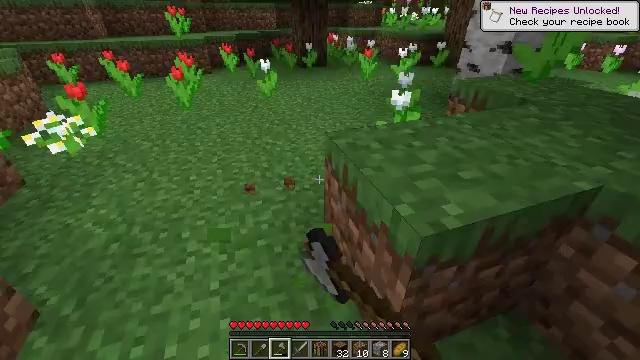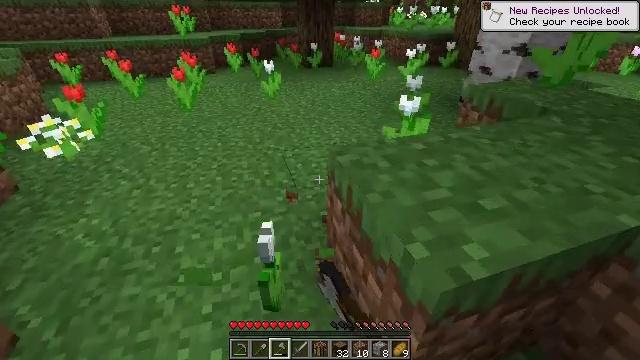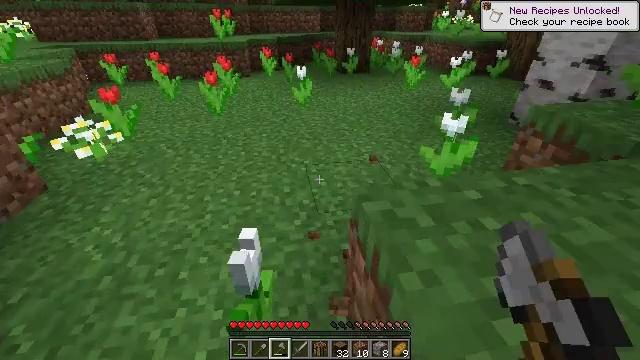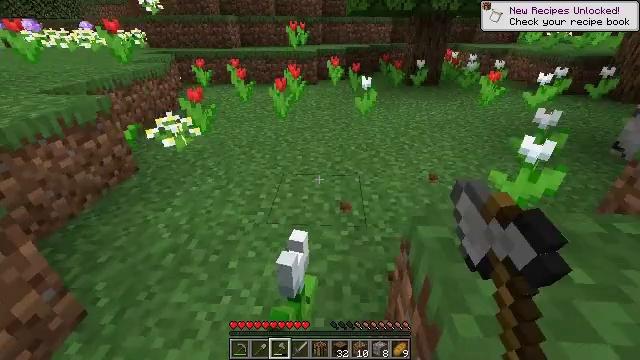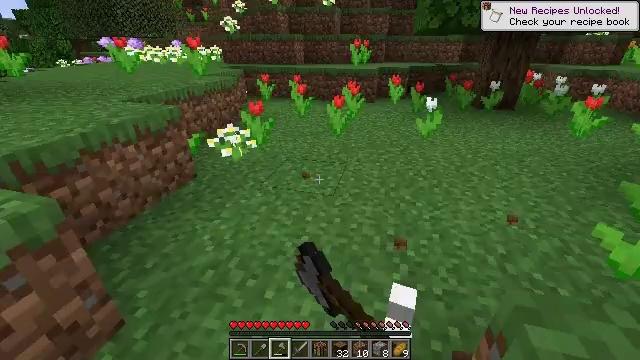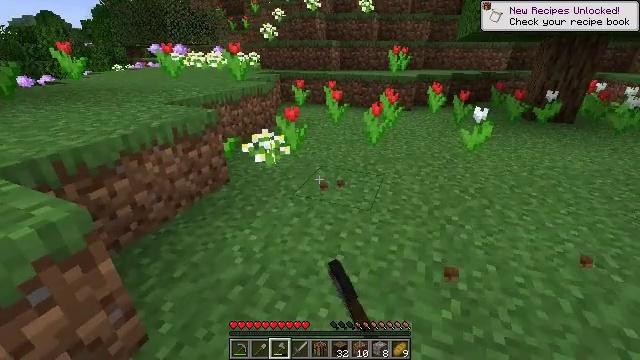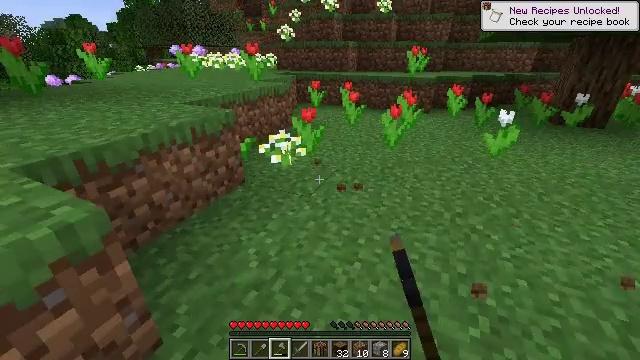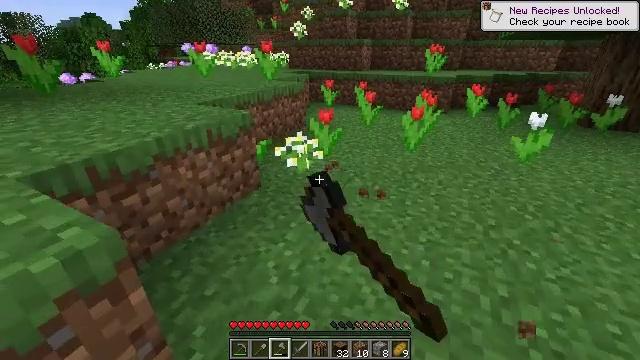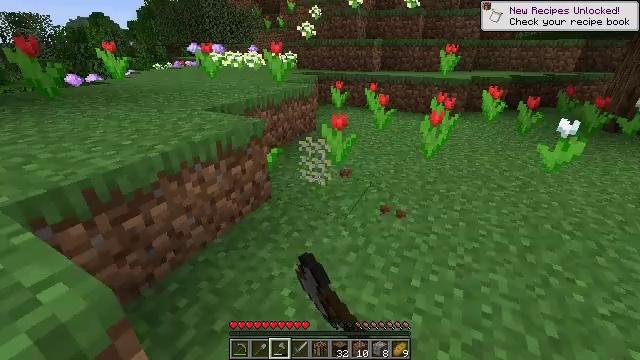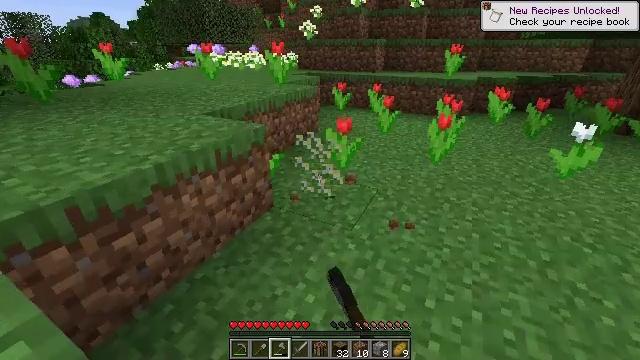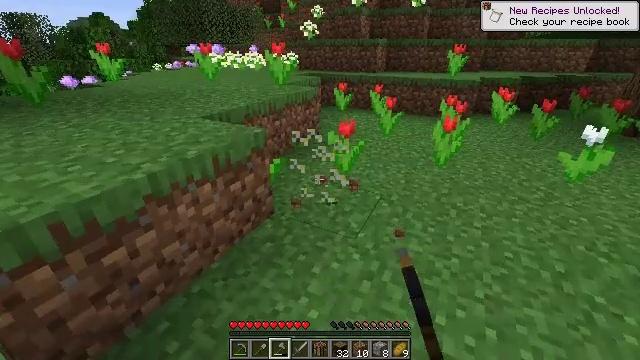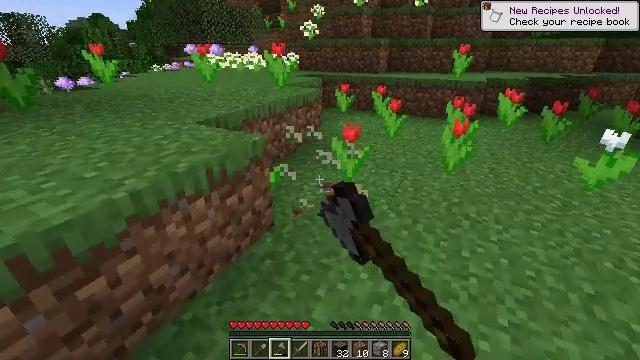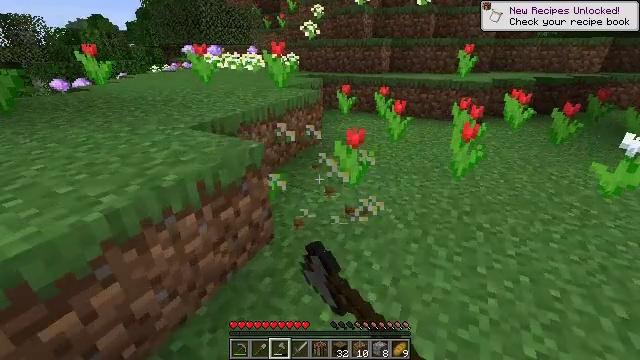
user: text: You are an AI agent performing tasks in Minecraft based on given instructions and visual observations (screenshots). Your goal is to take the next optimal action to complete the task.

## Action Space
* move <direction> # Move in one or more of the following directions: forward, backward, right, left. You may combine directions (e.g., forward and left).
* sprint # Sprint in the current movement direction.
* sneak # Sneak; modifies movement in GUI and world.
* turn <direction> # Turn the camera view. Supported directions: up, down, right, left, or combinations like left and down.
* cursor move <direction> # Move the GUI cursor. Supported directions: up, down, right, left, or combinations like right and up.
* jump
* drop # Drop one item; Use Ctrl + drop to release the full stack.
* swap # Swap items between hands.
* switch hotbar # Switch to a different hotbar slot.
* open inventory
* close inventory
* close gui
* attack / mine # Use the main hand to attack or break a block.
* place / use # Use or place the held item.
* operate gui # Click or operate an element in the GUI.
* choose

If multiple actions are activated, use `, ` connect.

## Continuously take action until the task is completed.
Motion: motion action
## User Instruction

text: Harvest the azure bluet plant.
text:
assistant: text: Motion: move forward, turn left, attack / mine
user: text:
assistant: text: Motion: move forward, turn left, attack / mine
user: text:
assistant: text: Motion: move forward and move left, turn left and up, attack / mine
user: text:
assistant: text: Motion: move forward and move left, turn left and up, attack / mine
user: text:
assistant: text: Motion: move forward and move left, turn left and up, attack / mine
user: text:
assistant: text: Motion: move forward and move left, turn left, attack / mine
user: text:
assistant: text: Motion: move forward and move left, turn left, attack / mine
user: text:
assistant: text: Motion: move forward, turn left, attack / mine
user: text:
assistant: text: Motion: move forward, attack / mine
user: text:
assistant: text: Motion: move forward, attack / mine
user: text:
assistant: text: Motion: move forward, attack / mine
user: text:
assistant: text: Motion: move forward, attack / mine
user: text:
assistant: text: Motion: attack / mine